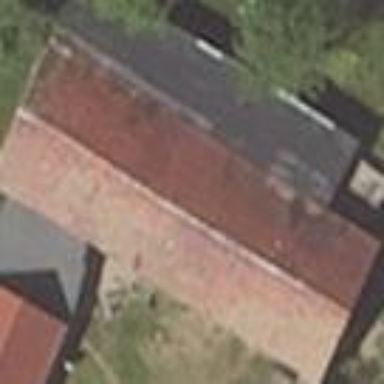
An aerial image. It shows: Shed building.